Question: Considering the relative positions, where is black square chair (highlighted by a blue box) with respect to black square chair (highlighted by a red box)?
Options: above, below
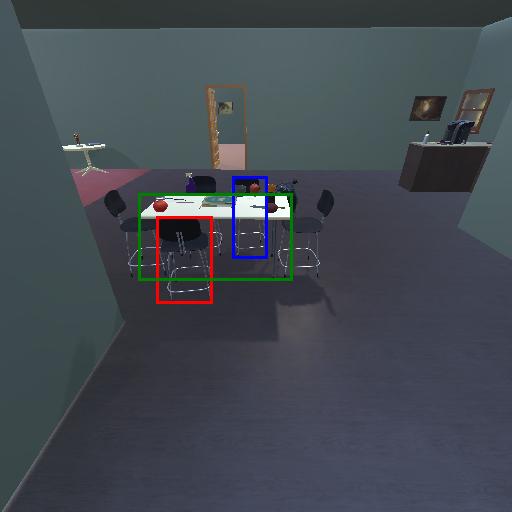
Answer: above